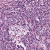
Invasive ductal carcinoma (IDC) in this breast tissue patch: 1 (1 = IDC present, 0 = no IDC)